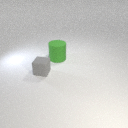
large green rubber cylinder behind small gray rubber cube